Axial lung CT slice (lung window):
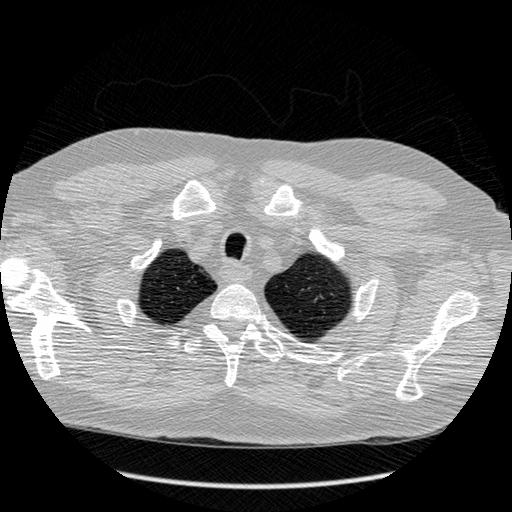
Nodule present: no